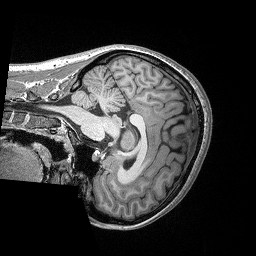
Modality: T1w
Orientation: sagittal
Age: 21
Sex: female